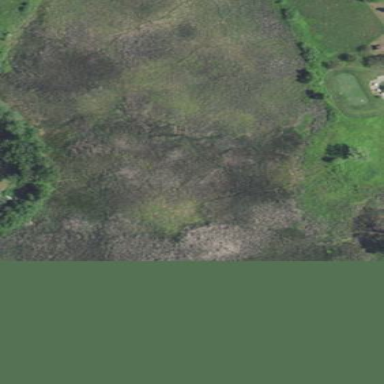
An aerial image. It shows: Marsh wetland.